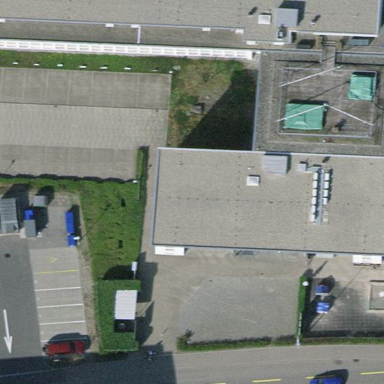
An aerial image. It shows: Office building.